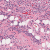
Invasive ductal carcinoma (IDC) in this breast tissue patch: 1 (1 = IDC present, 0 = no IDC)